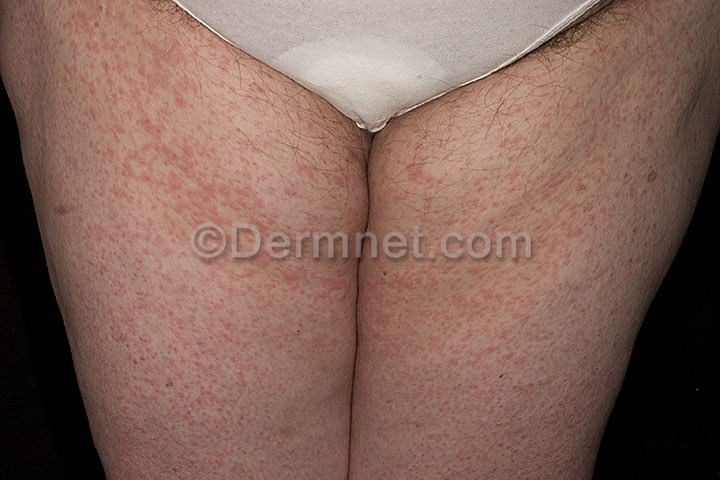
Disease: Exanthems and Drug Eruptions